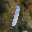
Label: 1